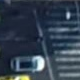
Vehicle type: Motorcycle